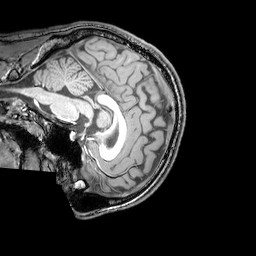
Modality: T1w
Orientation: sagittal
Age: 20
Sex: male
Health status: healthy
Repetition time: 0.081 s
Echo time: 0.037 s